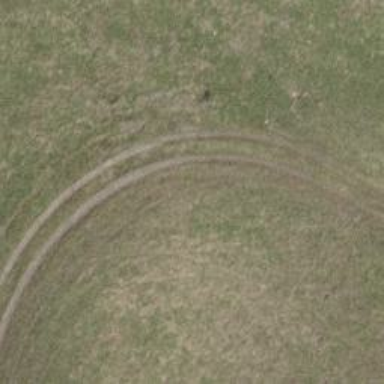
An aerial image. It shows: Track with grade 5 tracktype.